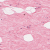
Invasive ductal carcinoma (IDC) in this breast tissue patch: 0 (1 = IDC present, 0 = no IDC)